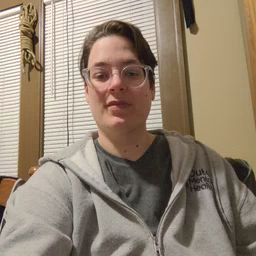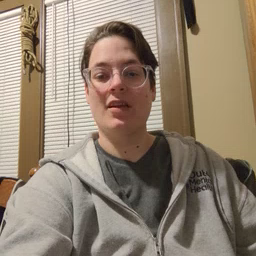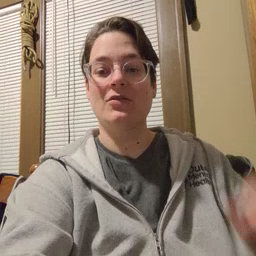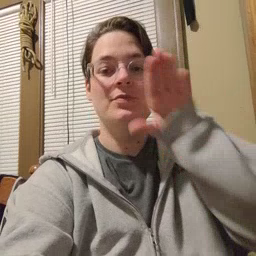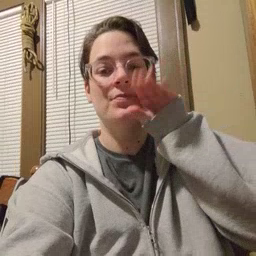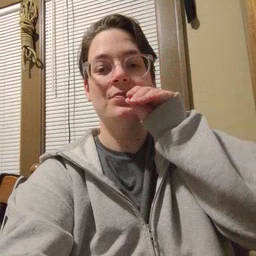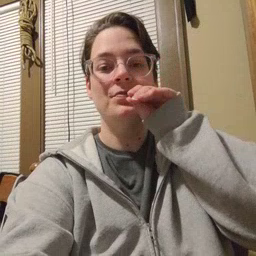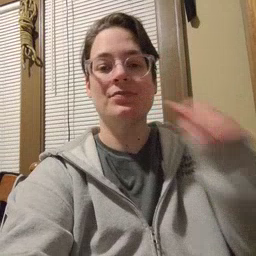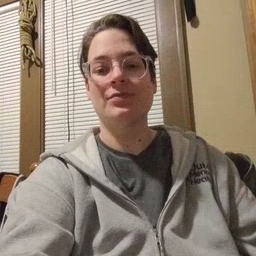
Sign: goose